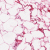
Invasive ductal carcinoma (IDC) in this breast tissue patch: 0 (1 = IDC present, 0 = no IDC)